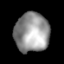
Tissue: lung
Cell type: Epithelial cells
Senescence score: 0.1806
Nuclear area (px): 1331
Mean DAPI intensity: 150.283